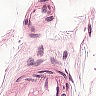
Metastatic tissue present: no